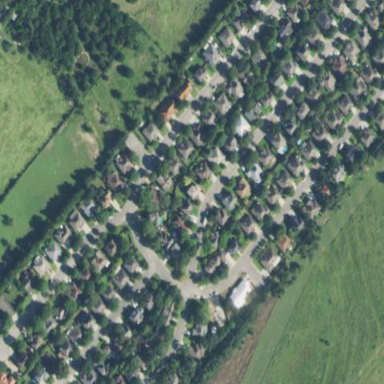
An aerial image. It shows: Single-family residential area.